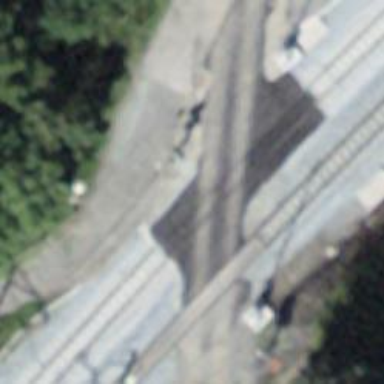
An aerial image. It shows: Level crossing on the railway with lights and full barrier.